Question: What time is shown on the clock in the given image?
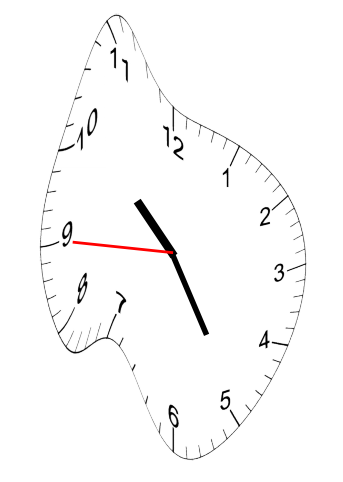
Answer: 10:24:45